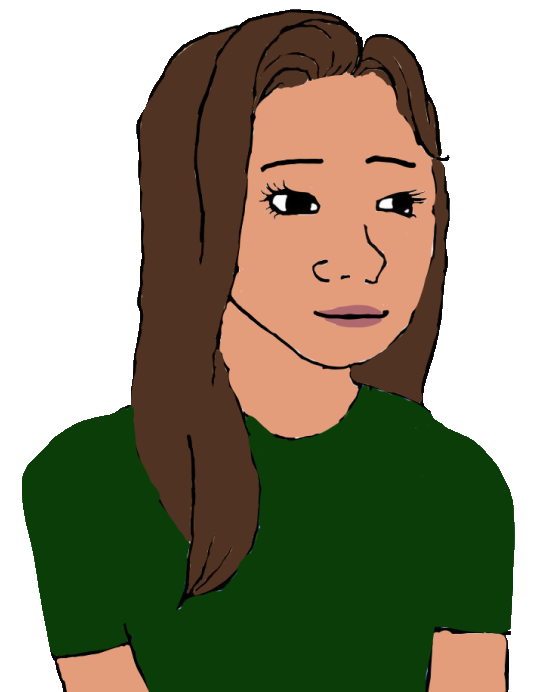
Label: 5_Trad_Wife